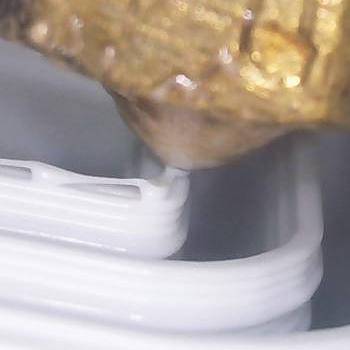
Flow rate: 39%